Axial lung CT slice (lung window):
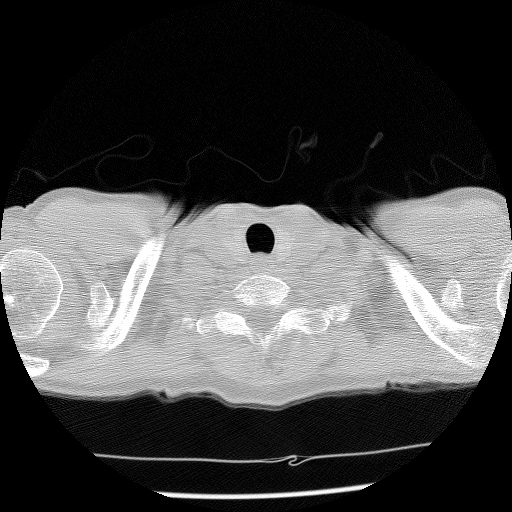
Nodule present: no